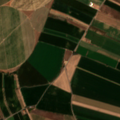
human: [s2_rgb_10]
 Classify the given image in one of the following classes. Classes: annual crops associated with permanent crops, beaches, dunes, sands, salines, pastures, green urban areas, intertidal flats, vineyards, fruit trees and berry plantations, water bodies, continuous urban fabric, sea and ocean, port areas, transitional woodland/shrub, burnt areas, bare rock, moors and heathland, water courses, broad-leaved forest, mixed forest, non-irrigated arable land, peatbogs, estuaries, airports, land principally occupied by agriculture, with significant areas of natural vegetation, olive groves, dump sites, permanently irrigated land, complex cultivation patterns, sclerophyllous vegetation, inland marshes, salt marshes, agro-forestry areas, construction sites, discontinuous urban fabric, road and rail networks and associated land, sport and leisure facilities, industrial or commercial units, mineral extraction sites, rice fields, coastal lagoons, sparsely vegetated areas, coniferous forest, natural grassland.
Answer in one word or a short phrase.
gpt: permanently irrigated land, complex cultivation patterns